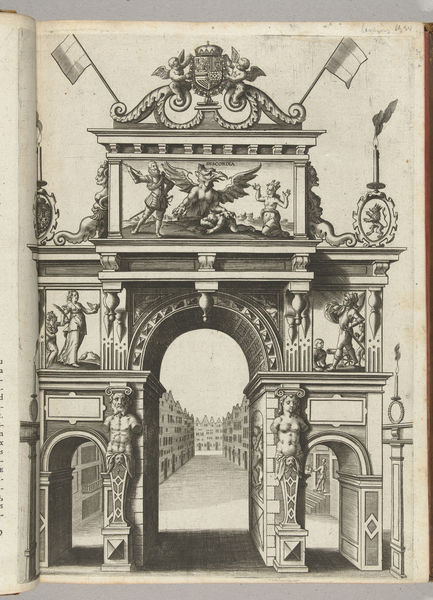
Titel: Triomfpoort met Ernst die Belgica redt van Discordia
Standort: Amsterdam
Institution: Rijksmuseum
Schlagwörter: flügel, vogel, mitte, skizze, straße, säulen, zeichnung, architektur, häuser, drei, krone, engel, bogen, fahnen, platz, rundbogen, durchgang, tor, bögen, torbogen, entwurf, stadttor, statuen, greif, putten, karyatiden, triumphbogen, monster